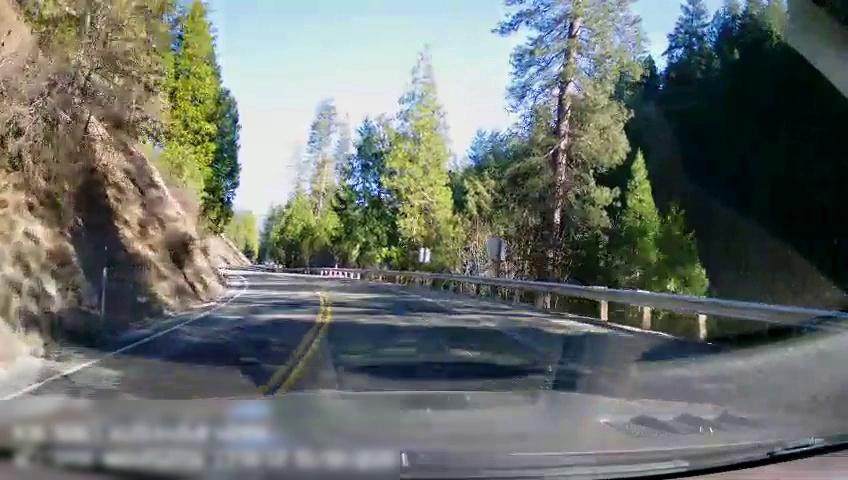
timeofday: Day
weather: Sunny
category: Drivable Space
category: Lanes | Alternate Lane
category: Lanes | Opposite Lane
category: Lanes | Current Lane
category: Lanes | Opposite Lane